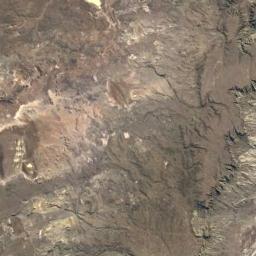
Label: desert